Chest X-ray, AP view. Patient: 9 years old, sex M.
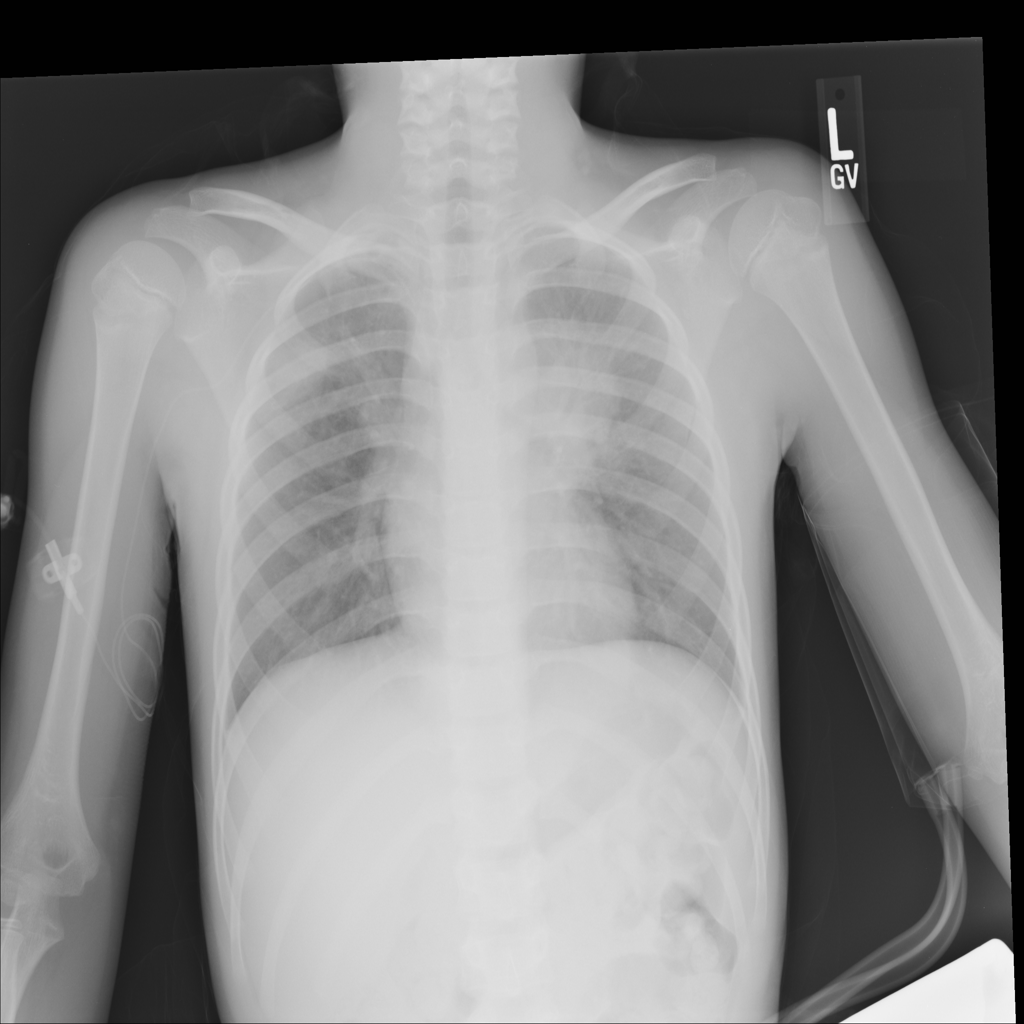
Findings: Mass